Interaction volume radius: 10 \u00c5
Interaction volume height: 30 \u00c5
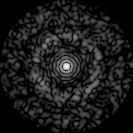
Disorder parameter: 0.8502